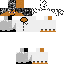
A male human skin with medium skin, wearing brown long hair dressed in a blue hoodie and black pants, featuring a closed mouth.